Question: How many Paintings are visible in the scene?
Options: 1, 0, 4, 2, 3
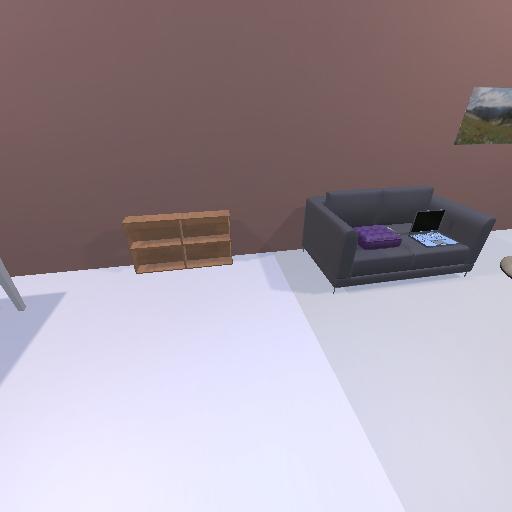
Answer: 1